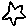
Label: star